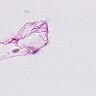
Metastatic tissue present: no